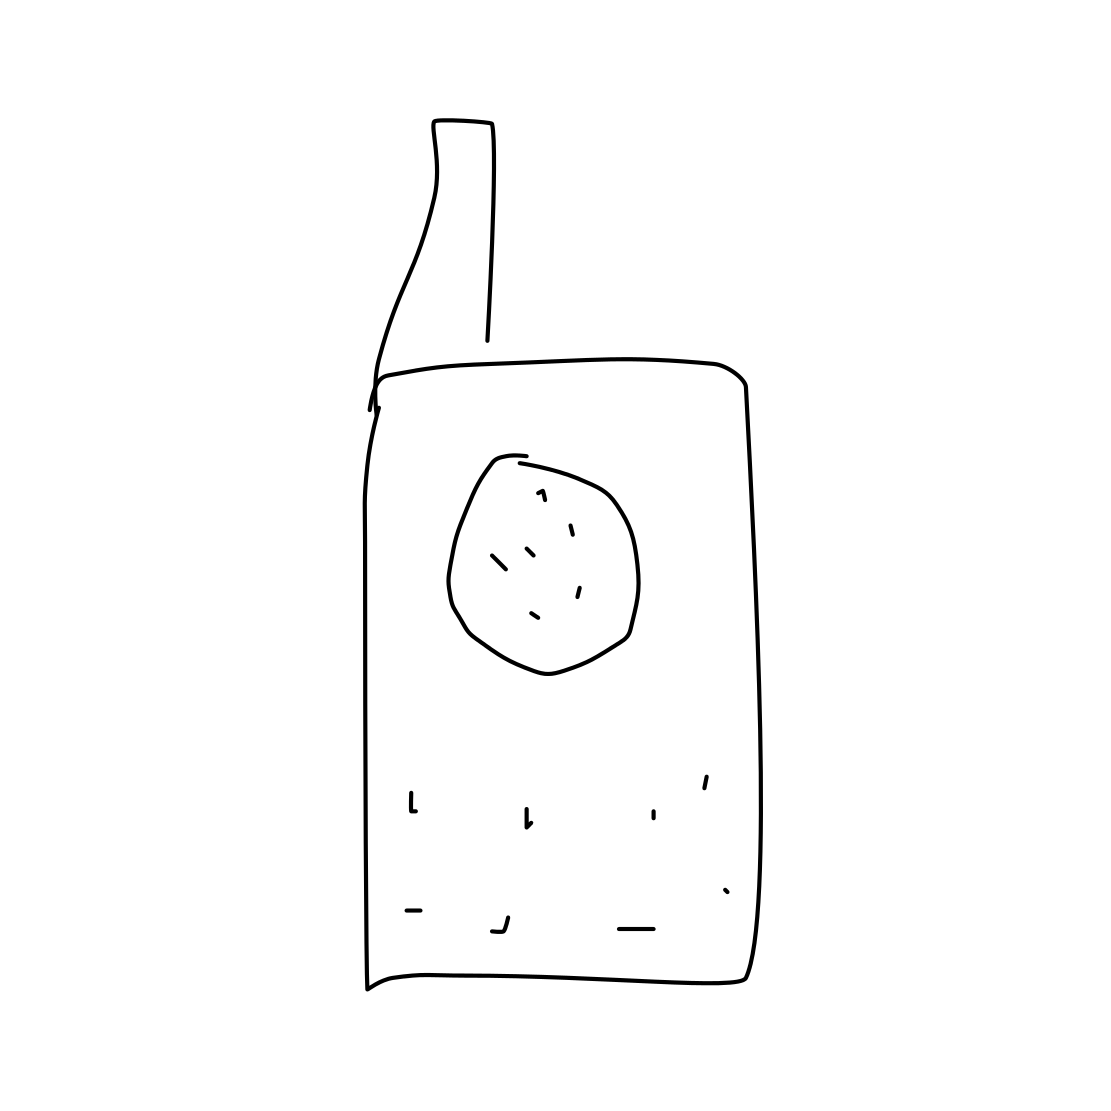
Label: walkie talkie